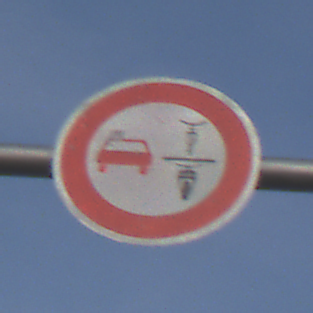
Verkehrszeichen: VerbotUeberholenEinspurigeFahrzeuge
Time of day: SunriseSunset
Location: Outdoor (Nature)
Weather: PartlyCloudy
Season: NotSpecified
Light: Natural